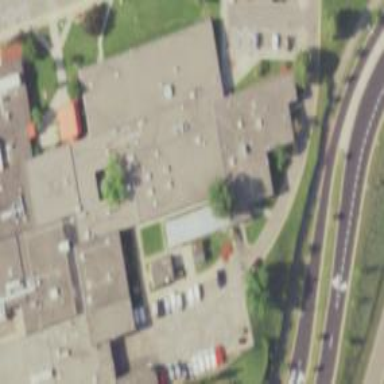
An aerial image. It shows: School building.